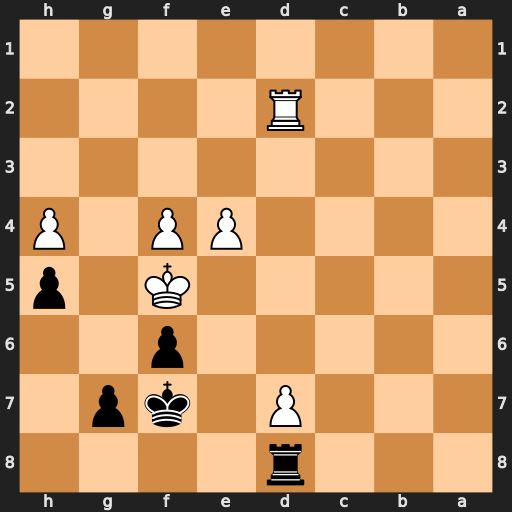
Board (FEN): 3r4/3P1kp1/5p2/5K1p/4PP1P/8/3R4/8
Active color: b
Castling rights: -
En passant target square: -
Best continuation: g6#